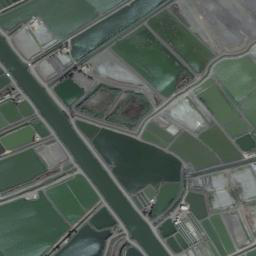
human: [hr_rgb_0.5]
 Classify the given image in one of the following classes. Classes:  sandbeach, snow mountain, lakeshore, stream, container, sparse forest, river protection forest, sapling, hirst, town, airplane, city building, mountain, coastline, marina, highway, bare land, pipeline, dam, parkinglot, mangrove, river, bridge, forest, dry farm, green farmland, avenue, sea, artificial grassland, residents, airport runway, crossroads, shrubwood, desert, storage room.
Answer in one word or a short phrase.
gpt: green farmland